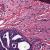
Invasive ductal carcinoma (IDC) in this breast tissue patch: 0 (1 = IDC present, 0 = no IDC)